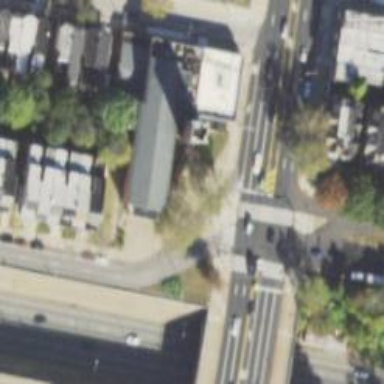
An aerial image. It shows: Marked crossing on footway.